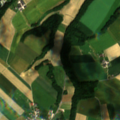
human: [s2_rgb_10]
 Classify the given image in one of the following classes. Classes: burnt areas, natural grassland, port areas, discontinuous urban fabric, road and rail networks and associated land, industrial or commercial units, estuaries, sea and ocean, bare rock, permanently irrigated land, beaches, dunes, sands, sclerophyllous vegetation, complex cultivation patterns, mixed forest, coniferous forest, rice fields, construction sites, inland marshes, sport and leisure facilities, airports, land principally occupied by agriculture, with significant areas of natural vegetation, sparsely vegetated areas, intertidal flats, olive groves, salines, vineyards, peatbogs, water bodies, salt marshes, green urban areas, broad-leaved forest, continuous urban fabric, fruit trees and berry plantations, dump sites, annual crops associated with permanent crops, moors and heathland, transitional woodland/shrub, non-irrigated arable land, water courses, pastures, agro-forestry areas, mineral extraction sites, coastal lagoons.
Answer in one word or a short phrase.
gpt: discontinuous urban fabric, non-irrigated arable land, land principally occupied by agriculture, with significant areas of natural vegetation